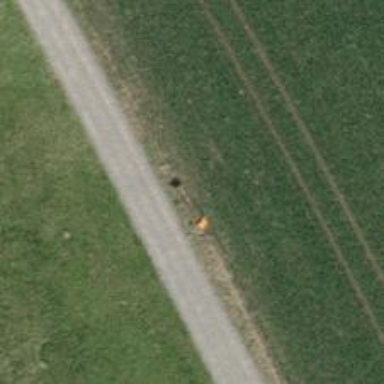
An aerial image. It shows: Object with orange color.